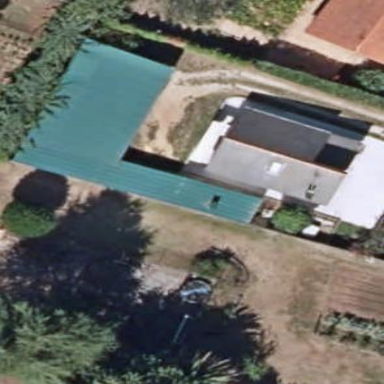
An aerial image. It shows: Simple and straightforward house.